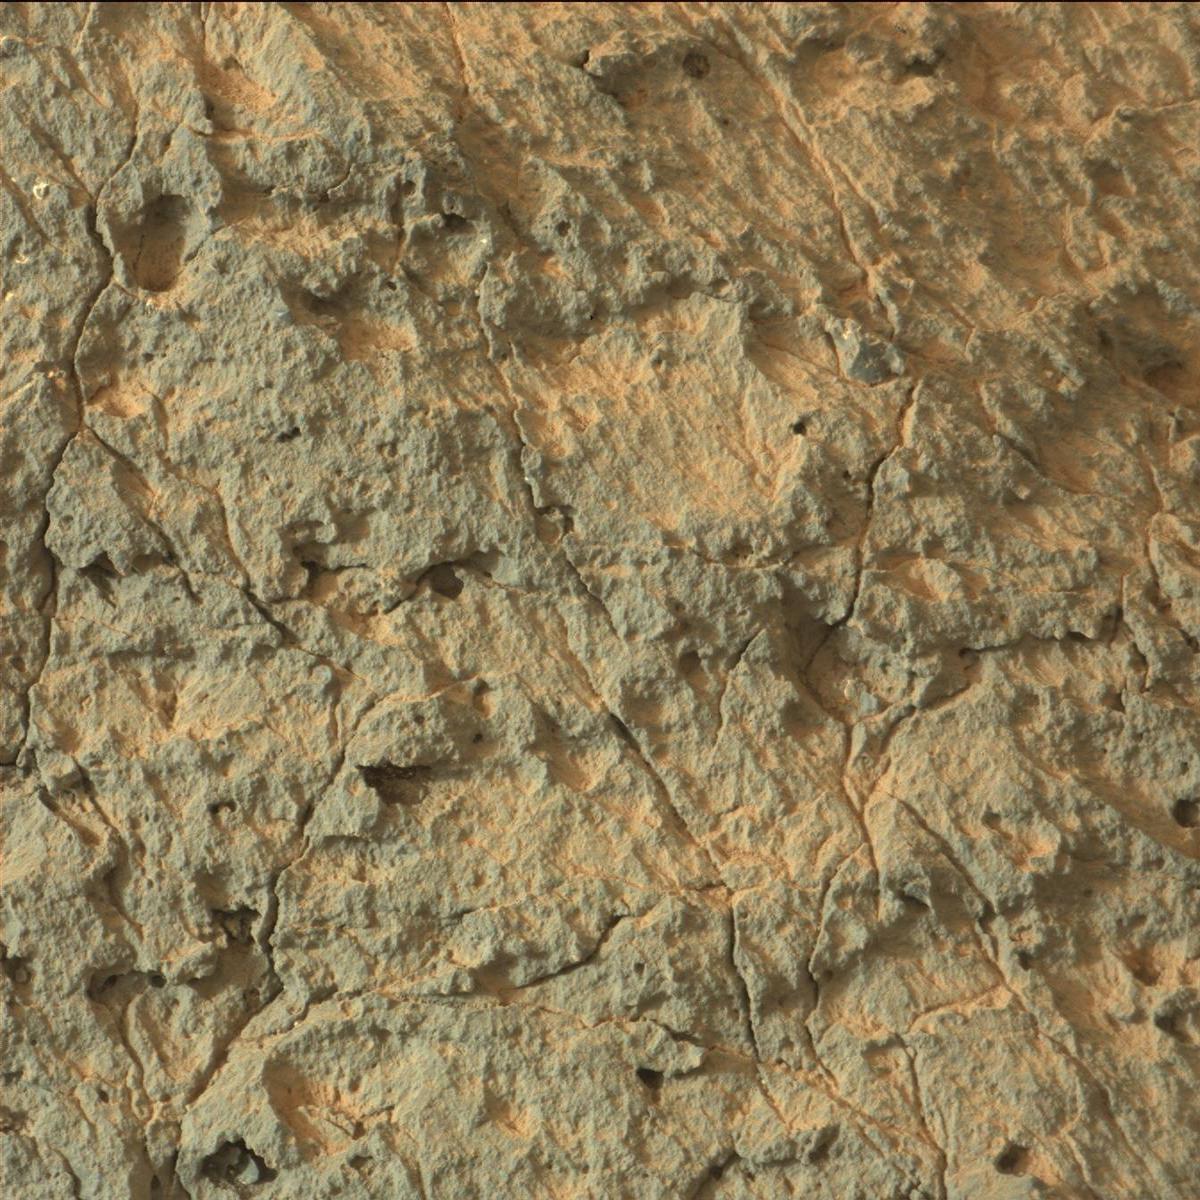
Terrain classes present: Bedrock